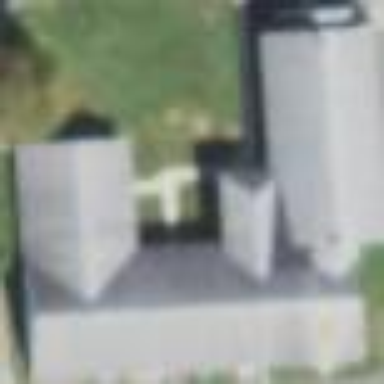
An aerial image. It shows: Church which is place of worship.